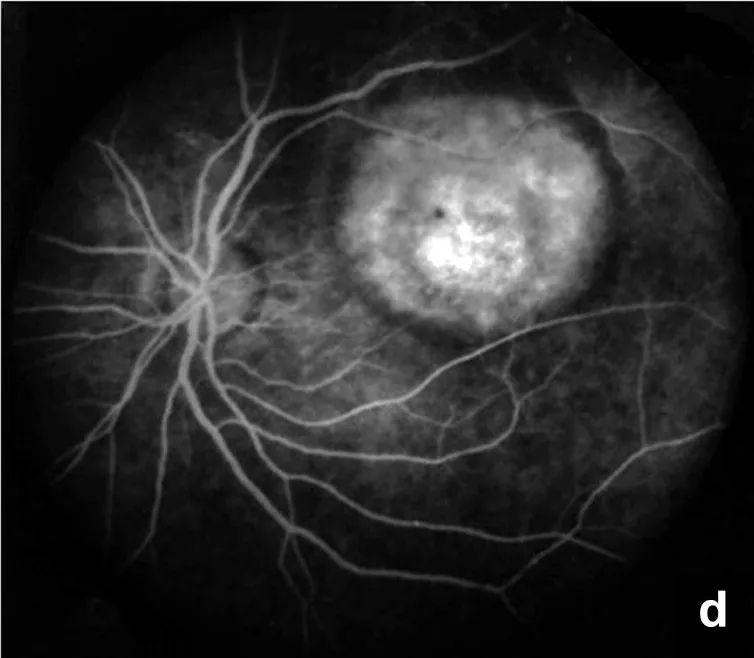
Fluorescein angiography. Of patient II-2 in the "atrophic" stage. Red-free frames show the central white rounded macular lesion. Fluorescein angiography shows foveal hyperfluorescence without leakage due to due to pigment epithelial atrophy (window defect).
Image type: ophthalmic_imaging (ophthalmic_angiography)